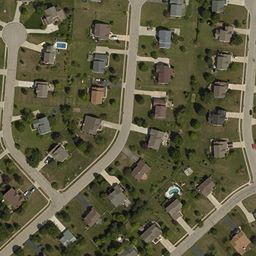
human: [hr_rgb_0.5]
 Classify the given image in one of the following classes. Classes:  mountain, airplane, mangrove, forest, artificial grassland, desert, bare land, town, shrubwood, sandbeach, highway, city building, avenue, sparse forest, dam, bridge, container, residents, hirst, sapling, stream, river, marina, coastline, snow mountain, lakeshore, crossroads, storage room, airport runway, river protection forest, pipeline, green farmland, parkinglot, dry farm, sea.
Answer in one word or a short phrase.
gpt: town